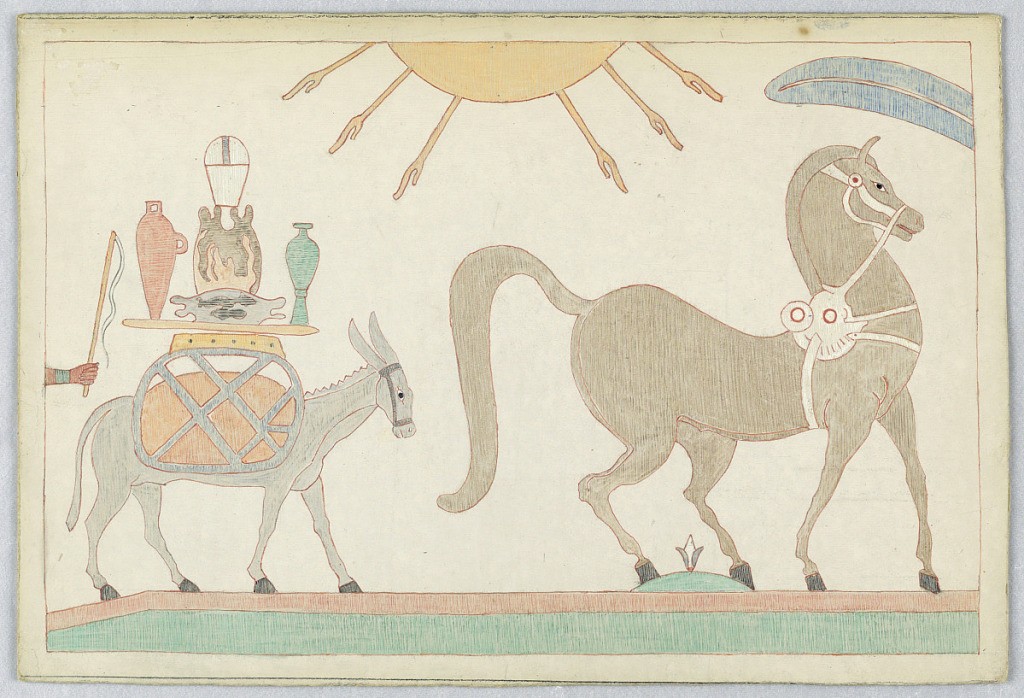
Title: The Horse and the Ass, Illustration for Aesop's Fables
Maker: Victor Wilbour
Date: ca. 1916
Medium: Pen and red ink, crayon on white board
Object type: Drawing
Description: Horse at right in harness; ass, left with load on back and vases, both in right profile. Sun top center. Hand with whip, far left.